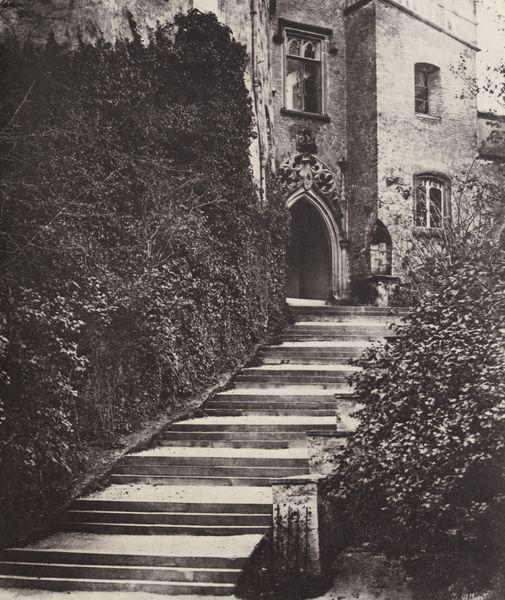
Titel: Schlosstreppe von Hohenschwangau
Künstler: Joseph Albert
Institution: Privatsammlung
Schlagwörter: baum, blätter, schatten, wasser, weiß, bäume, stadt, fenster, grau, licht, schmuck, schwarz, strasse, säule, tür, gebäude, haus, schloss, weg, ornament, alt, wand, architektur, stein, häuser, natur, strauch, busch, büsche, gebüsch, kirche, sträucher, pflanzen, gotik, turm, garten, ranken, ecke, bogen, fassade, einschnitt, mauer, ziegel, hecke, hof, romantik, treppe, wohnung, aufgang, durchgang, geländer, stufe, stufen, tor, foto, fotografie, photographie, vier, eingang, erker, nische, treppenstufen, außen, burg, archtektur, kloster, palast, torbogen, schwarzweiss, ranke, photo, gemäuer, portal, villa, efeu, pforte, spitzbogen, mauern, romantisch, mittelalter, ausgang, absatz, brunne, mietshaus, eintritt, maßwerk, trppe, neogotik, neugotisch, hecken, mäuerchen, stabwerk, stiege, trinkwasser, wasserbrunnen, zargen